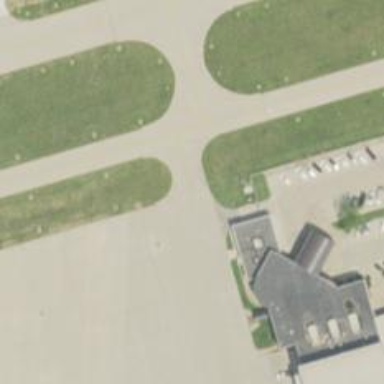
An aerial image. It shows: View of taxiway at the airport.